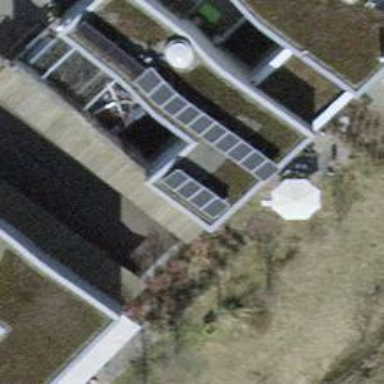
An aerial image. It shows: Building with flat roof.